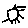
Label: sun